Interaction volume radius: 5 \u00c5
Interaction volume height: 20 \u00c5
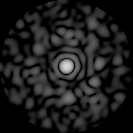
Disorder parameter: 0.7985